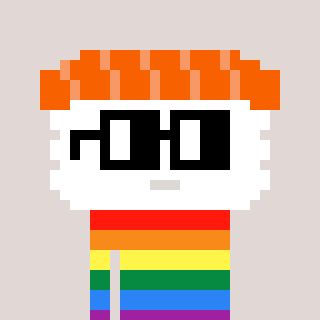
a pixel art character with square black glasses, a nigiri-shaped head and a grayscale-colored body on a warm background